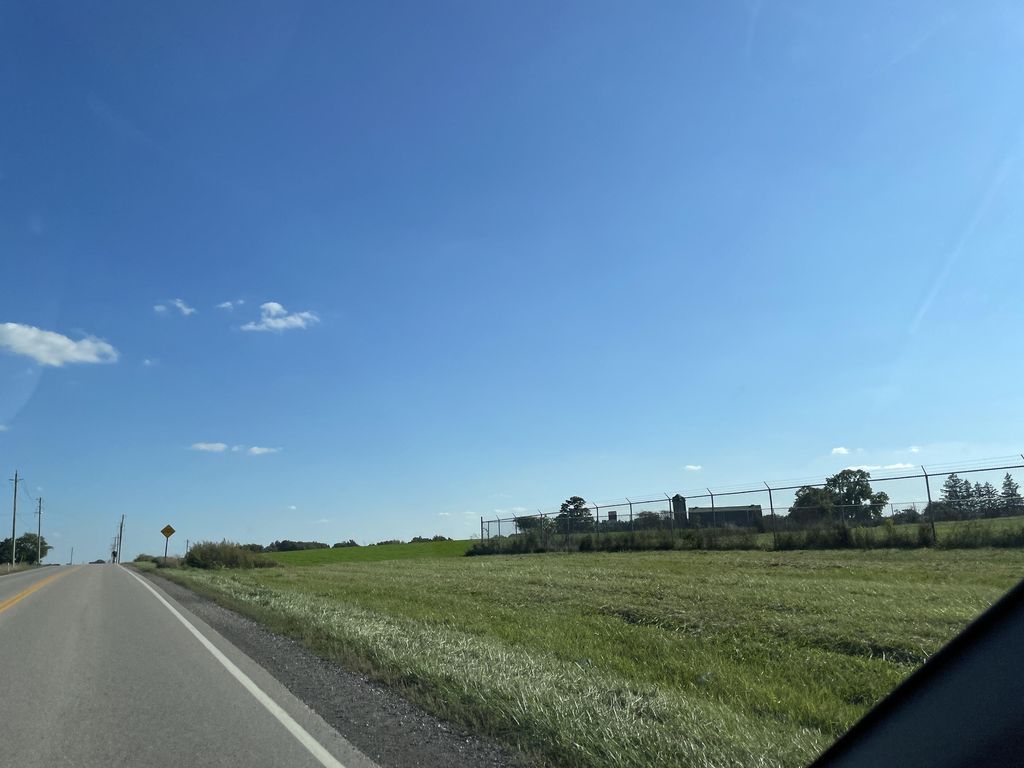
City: kitchener-waterloo